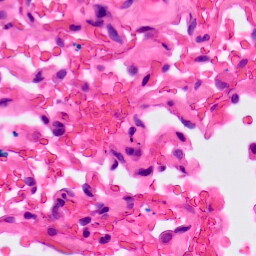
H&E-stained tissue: Lung